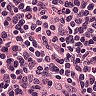
Metastatic tissue present: no